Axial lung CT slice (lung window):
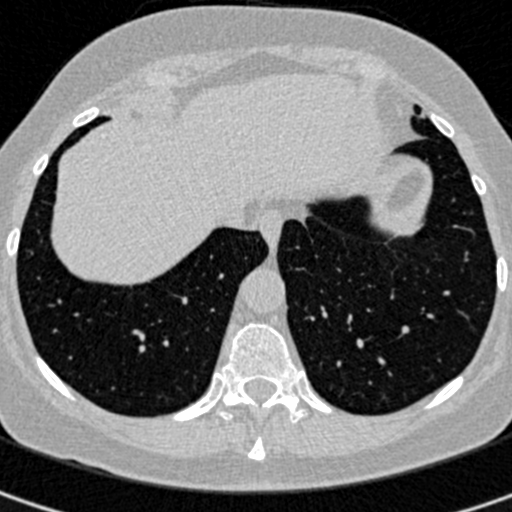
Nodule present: no